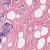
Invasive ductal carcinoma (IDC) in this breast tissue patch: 1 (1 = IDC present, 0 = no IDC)